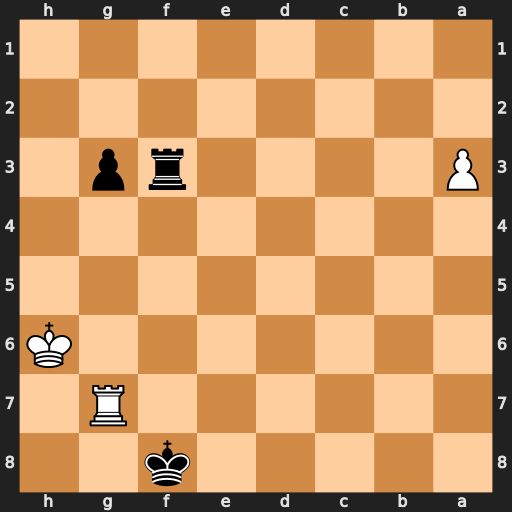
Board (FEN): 5k2/6R1/7K/8/8/P4rp1/8/8
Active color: b
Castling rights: -
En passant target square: -
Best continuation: Rf6+ Kh7 Rf7 Rxf7+ Kxf7